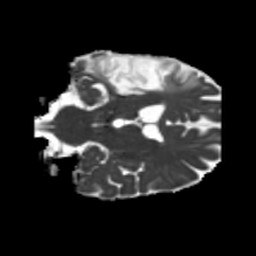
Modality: MD
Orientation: coronal
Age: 56
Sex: male
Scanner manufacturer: siemens
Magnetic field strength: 3 T
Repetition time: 5.25 s
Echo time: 0.08 s